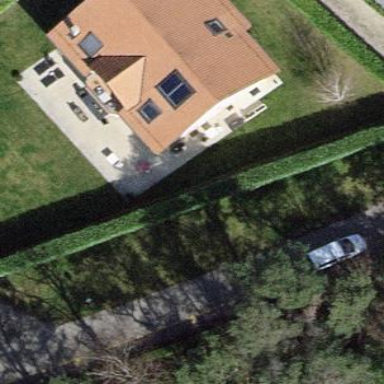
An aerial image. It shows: Simple house.